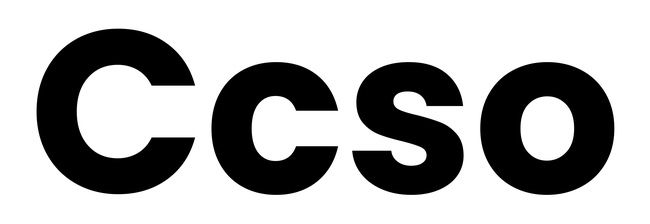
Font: Poppins-Bold